Question: After installation of perUser msi package I cannot uninstall it.

When selecting ('Browse') package - that I installed - there is an error: 'selected package is not valid package for this product'.
Here's my code:
'''
<?xml version='1.0'?><Wix xmlns='http://schemas.microsoft.com/wix/2006/wi'>
<Product Id='a871a539-5954-44b7-810d-caed5d09e4c5' Name='x' Language='1033'
Version='1.1.0.0' Manufacturer='M' UpgradeCode='a871a539-5954-44b7-810d-caed5d09e4c5'>
<Package Description='x'
Comments='x'
Manufacturer='x' InstallerVersion='200' Compressed='yes' InstallScope='perUser' />
<Media Id='1' Cabinet='product.cab' EmbedCab='yes' />
<Directory Id='TARGETDIR' Name='SourceDir'>
<Directory Id='AppDataFolder' Name='AppData'>
<Directory Id='xFolder' Name='x' />
</Directory>
</Directory>
<Component Id='xComponent' Guid='a871a539-5954-44b7-810d-caed5d09e4c5'
Directory='xFolder'>
<RemoveFolder Id="Removex" On="uninstall" />
<!-- registry entry to be used as keypath -->
<RegistryValue Root="HKCU"
Key="Software\M\x"
Name="component.xcomponent.installed"
Type="integer"
Value="1"
KeyPath="yes"/>
<File Id='myFile' Name='myFile.txt' DiskId='1' Source='myFile.txt' />
... files here
</Component>
<Feature Id='xFeature' Title='x feature' Level='1'>
<ComponentRef Id='xComponent' />
</Feature>
'''
Installation process is ok - no errors. Files are in correct place. Registry key is added.
What am I doing wrong?
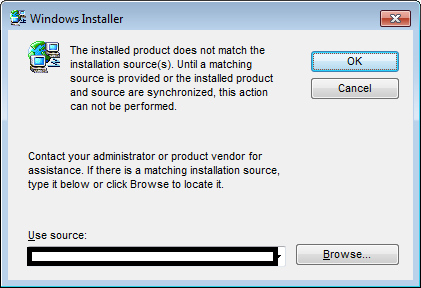
Answer: Yes - as Wim Coenen said - that question helped me resolve problem.
However instead of executing steps in that question I cleaned registry.
The problem was that I installed this package many times changing GUID and other parameters, so there was quite a mess in registry. I searched registry by Manufacturer and Name.
After cleaning up everything was ok.